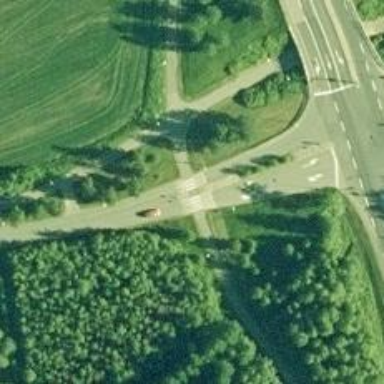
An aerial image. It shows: Marked crossing with pedestrian island.